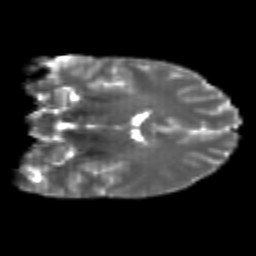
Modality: T2w
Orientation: coronal
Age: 23
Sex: male
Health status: healthy
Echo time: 0.074 s